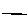
Label: line